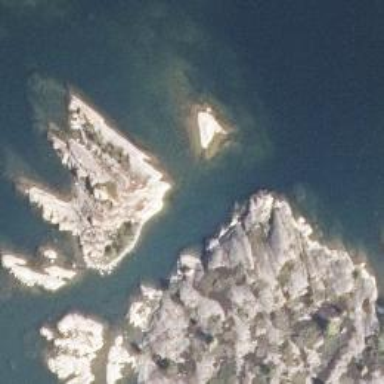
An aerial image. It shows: Landscape of bare rock.